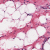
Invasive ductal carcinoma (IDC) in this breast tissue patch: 0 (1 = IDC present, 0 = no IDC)